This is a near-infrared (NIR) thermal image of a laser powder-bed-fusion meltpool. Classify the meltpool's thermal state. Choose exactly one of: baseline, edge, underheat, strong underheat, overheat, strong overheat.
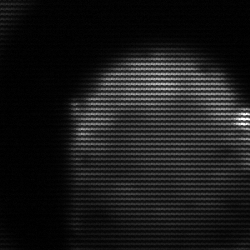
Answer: edge